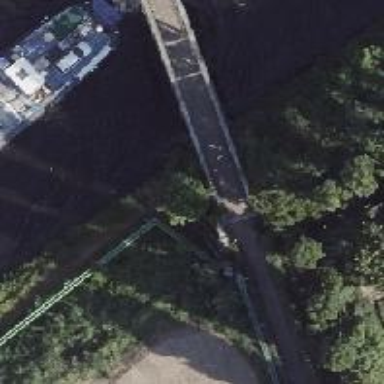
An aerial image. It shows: Historical railway path with arched bridge.